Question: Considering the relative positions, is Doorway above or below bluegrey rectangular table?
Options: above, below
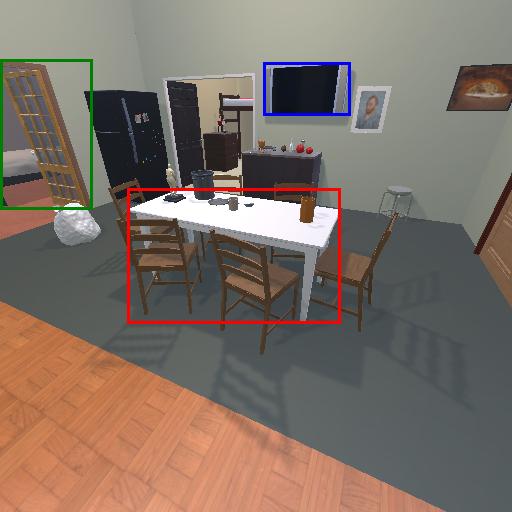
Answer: above